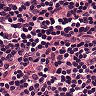
Metastatic tissue present: no